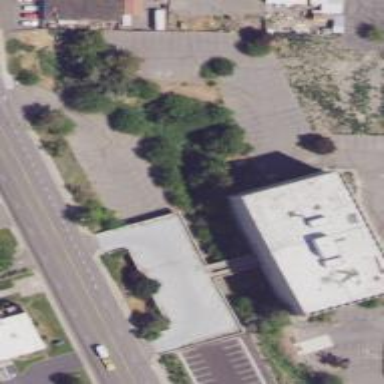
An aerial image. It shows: Building.